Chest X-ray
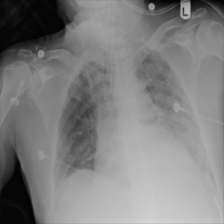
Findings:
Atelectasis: negative
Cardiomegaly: negative
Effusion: positive
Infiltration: positive
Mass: negative
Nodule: negative
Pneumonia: negative
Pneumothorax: negative
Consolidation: negative
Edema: negative
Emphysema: negative
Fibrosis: negative
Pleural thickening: negative
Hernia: negative